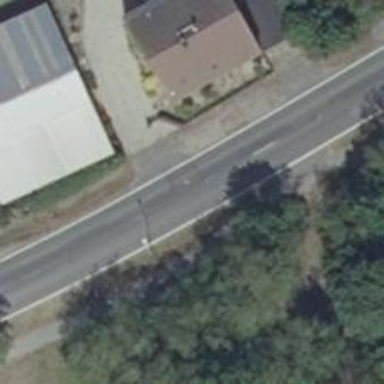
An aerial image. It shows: Secondary road with asphalt surface.